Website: macys
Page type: billing-address
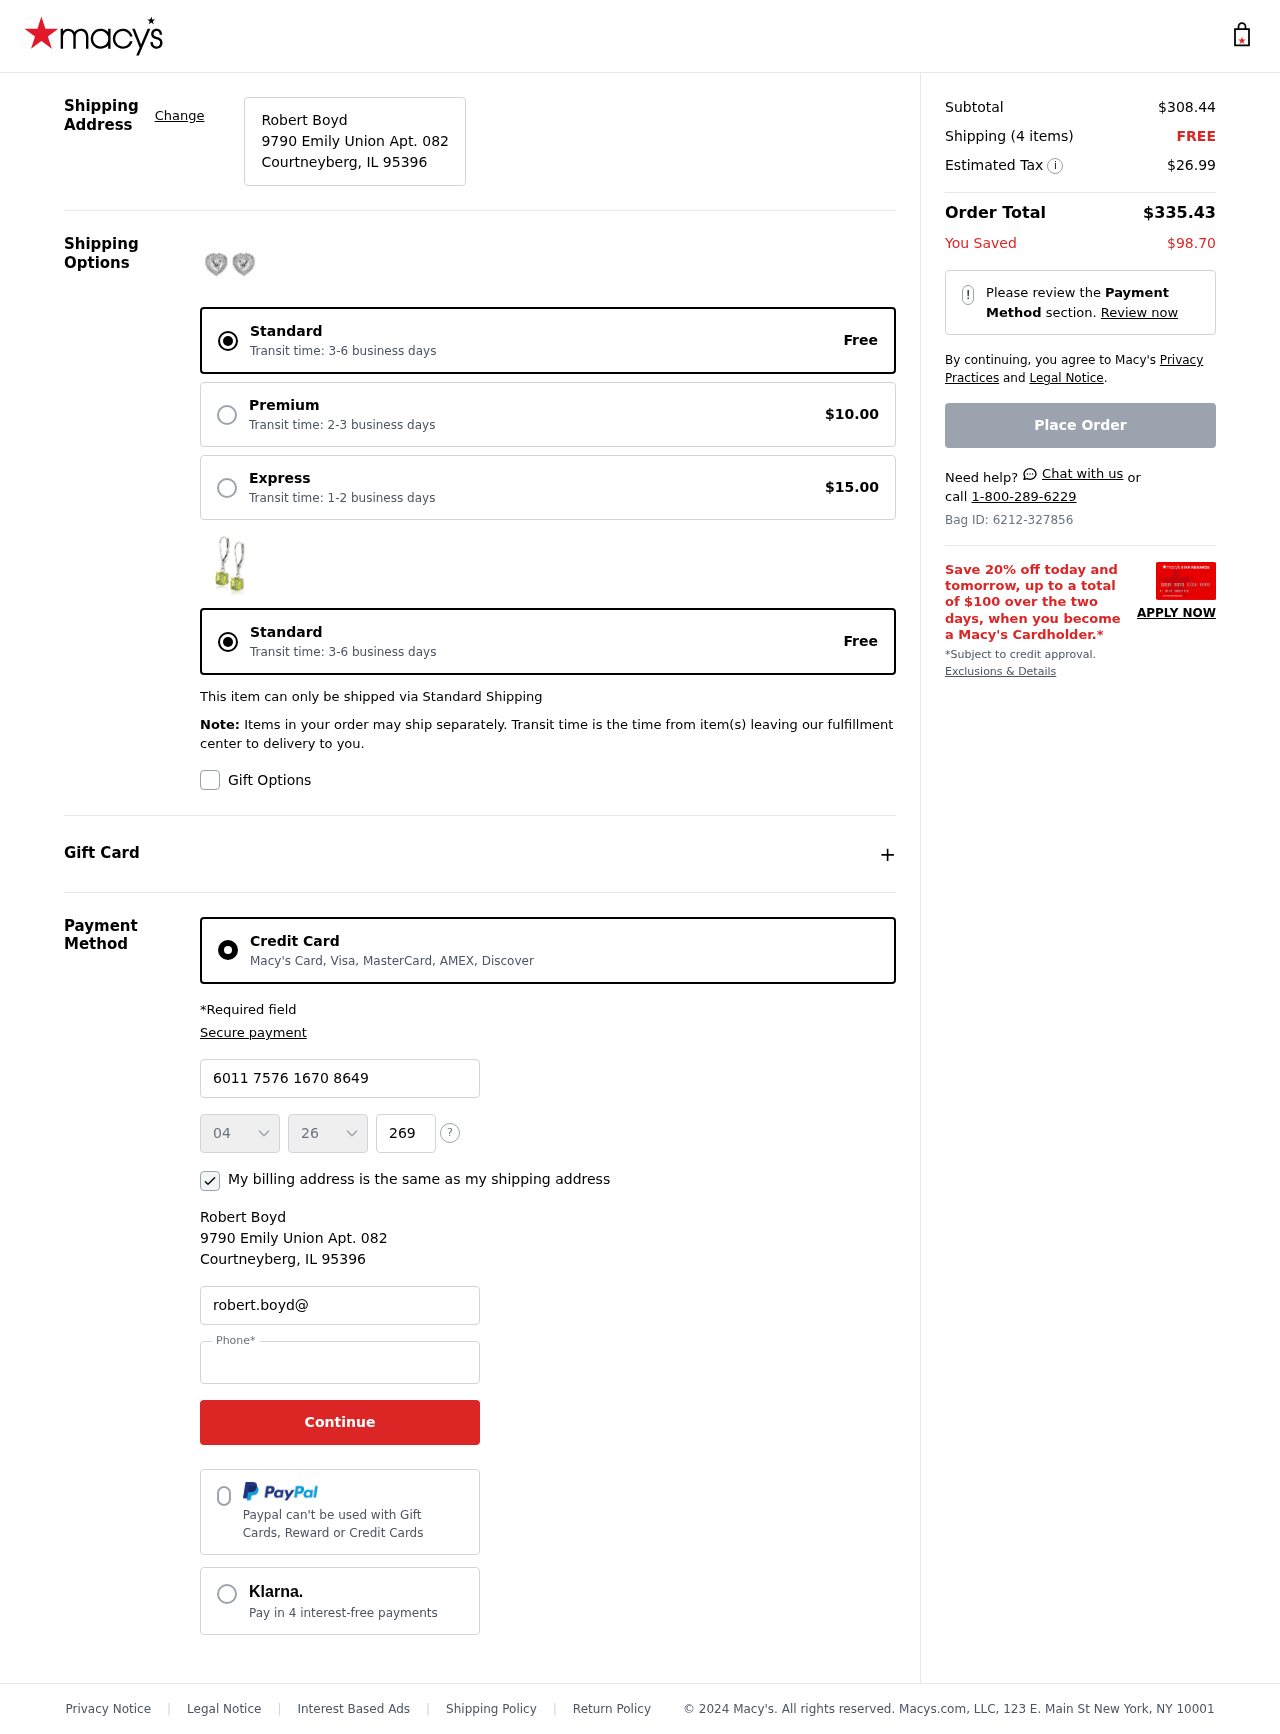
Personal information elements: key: PII_CARD_CVV
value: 269
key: PII_CARD_EXPIRY_MONTH
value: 04
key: PII_CARD_EXPIRY_YEAR
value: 26
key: PII_CARD_NUMBER
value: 6011 7576 1670 8649
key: PII_CITY_STATE_ZIP
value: Courtneyberg, IL 95396
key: PII_EMAIL
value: robert.boyd@gmail.com
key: PII_FULLNAME
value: Robert Boyd
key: PII_PHONE
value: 7455727349
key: PII_STREET
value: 9790 Emily Union Apt. 082
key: PII_FULLNAME2
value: Robert Boyd
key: PII_CITY
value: Courtneyberg
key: PII_STATE_ABBR
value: IL
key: PII_POSTCODE
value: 95396
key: PII_POSTCODE_FULL
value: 95396
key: PII_CITY_STATE
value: Courtneyberg, IL
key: PII_POSTCODE_NUMERIC
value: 95396
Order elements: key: ORDER_SUBTOTAL
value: $308.44
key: ORDER_NUM_ITEMS
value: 4
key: ORDER_SHIPPING_COST
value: FREE
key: ORDER_TAX
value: $26.99
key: ORDER_TOTAL
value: $335.43
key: ORDER_SAVINGS
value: $98.70
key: ORDER_ID
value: Bag ID: 6212-327856